Chest X-ray:
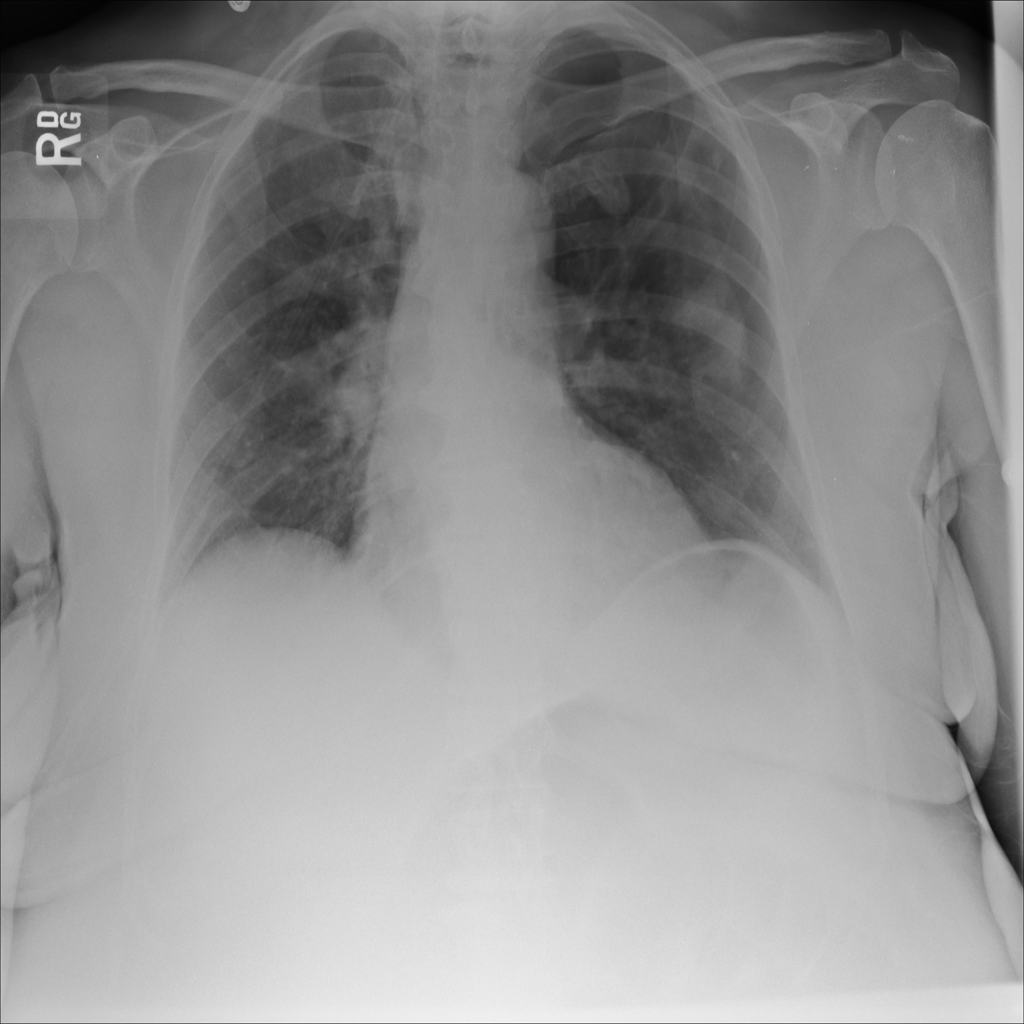
Findings: Calcification
No abnormal finding: no